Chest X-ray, PA view. Patient: 20 years old, sex F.
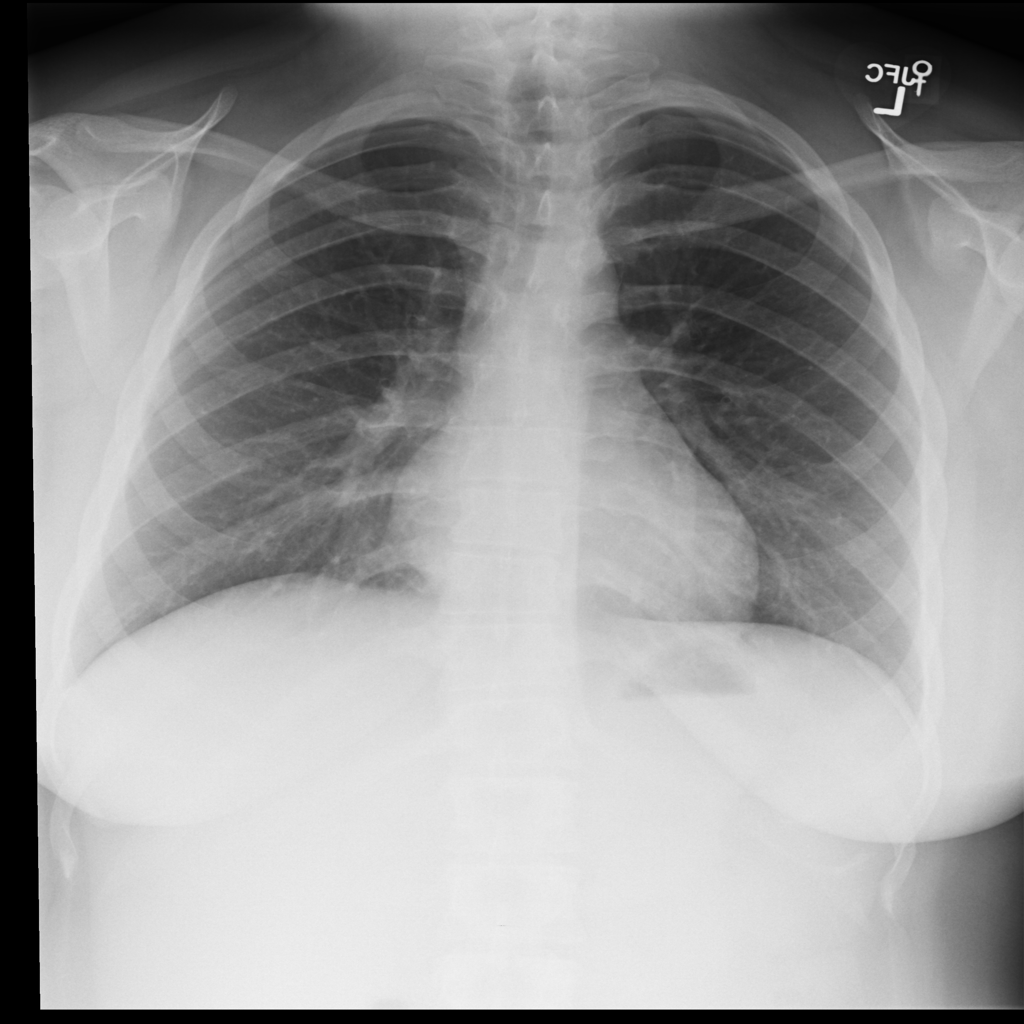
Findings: Infiltration